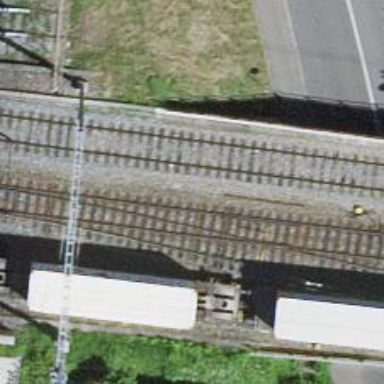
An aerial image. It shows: Siding railway track with electrified contact line.